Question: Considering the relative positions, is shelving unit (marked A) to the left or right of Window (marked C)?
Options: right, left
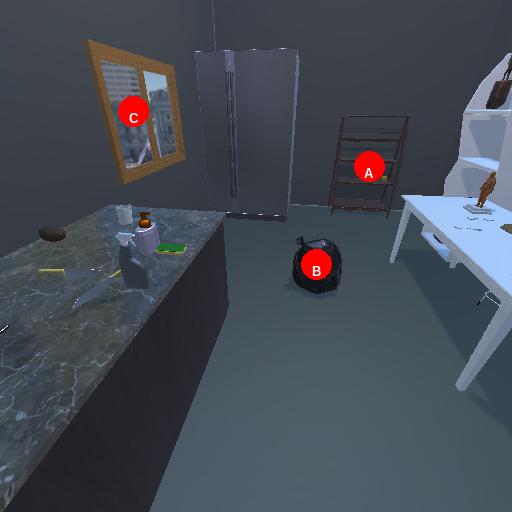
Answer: right